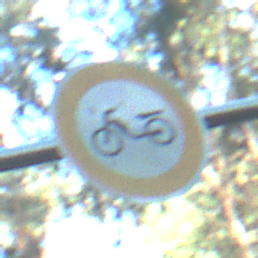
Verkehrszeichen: VerbotMofas
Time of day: MorningAfternoon
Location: Outdoor (Nature)
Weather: Clear
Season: NotSpecified
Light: Natural